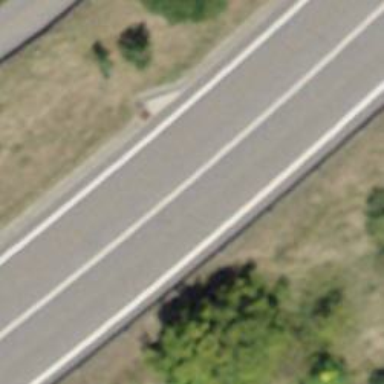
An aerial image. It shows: Asphalt road designated as trunk highway.